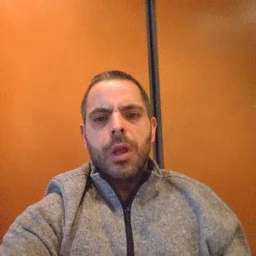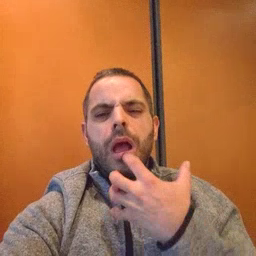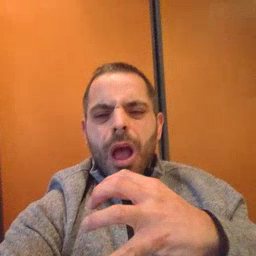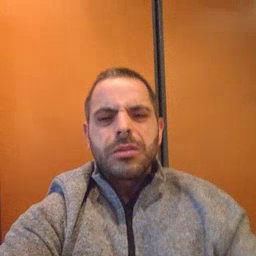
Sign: hot